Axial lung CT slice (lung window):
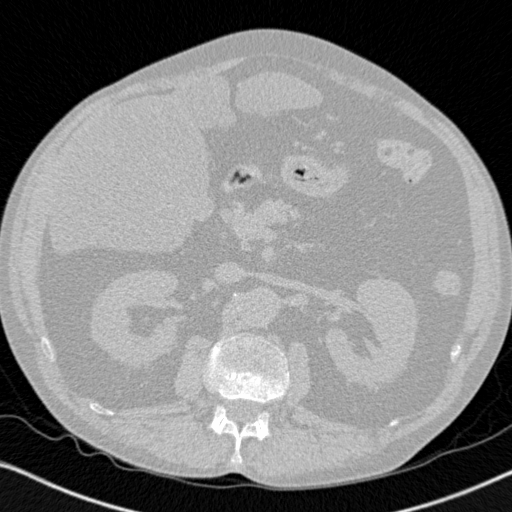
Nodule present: no